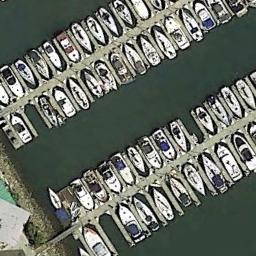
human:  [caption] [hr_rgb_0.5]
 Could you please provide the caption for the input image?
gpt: Many yachts are neatly arranged on the sea side of the harbor .

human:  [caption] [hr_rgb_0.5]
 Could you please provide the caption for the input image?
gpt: The harbor has lots of neatly docked boats and the color of the waters is green .

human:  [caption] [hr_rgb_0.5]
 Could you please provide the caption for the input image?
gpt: There are many ships of different shapes and sizes in the harbor .

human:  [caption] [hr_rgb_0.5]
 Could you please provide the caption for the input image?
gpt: Different branches of the harbor have different Numbers of ships .

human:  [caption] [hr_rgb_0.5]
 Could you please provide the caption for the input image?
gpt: There are many ships docked neatly at the harbor .